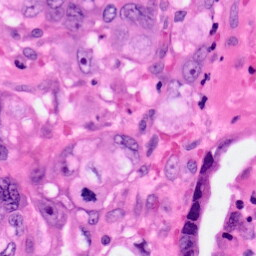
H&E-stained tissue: Pancreatic